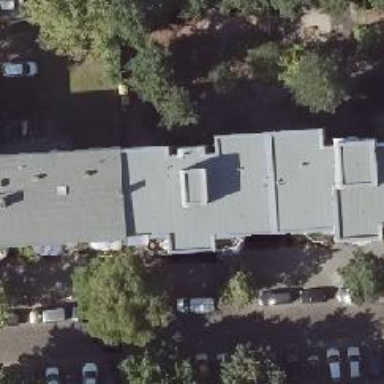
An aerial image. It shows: Grey flat-roofed residential building.